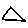
Label: triangle